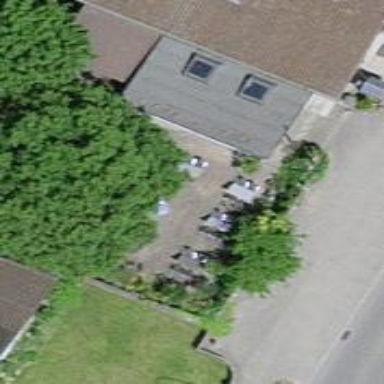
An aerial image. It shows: Restaurant.